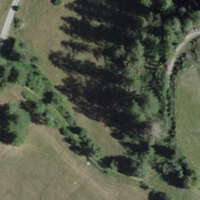
EUNIS habitat code: 24
Species observed at this site:
Tanacetum vulgare
Caltha palustris